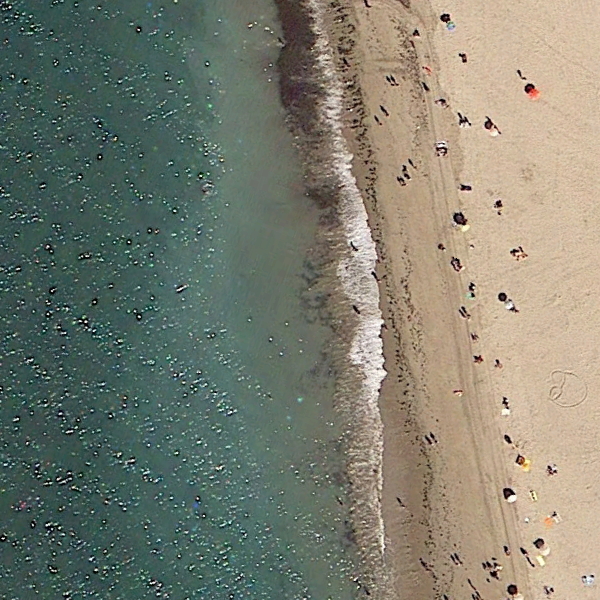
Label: Beach